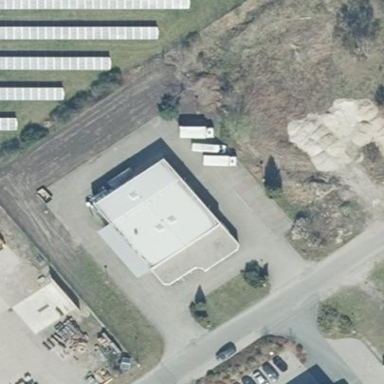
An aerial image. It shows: Commercial building.